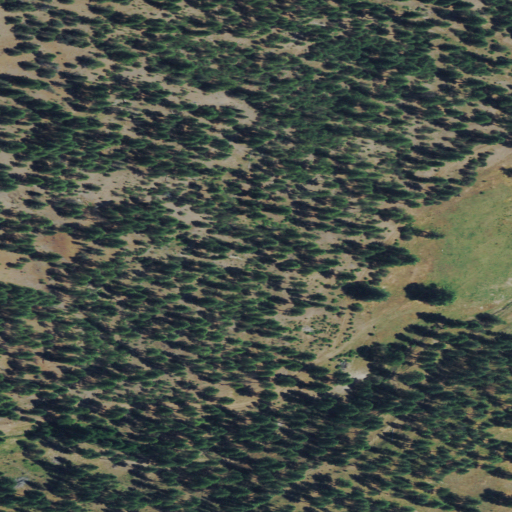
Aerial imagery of valley in Oregon named Sawpit Canyon containing grassland, shrub, and evergreen forest